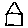
Label: house